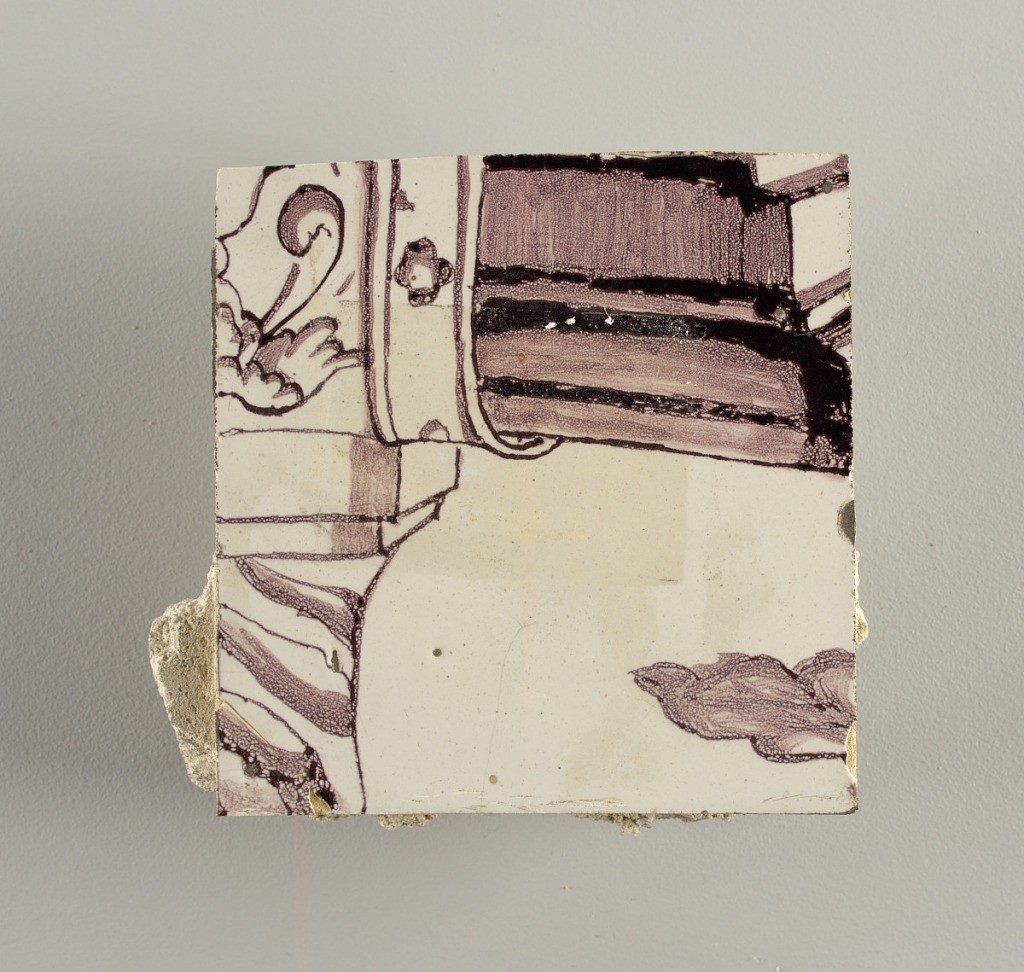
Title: Tile wall facing
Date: ca. 1725
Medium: Tin-glazed earthenware, underglaze
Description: Horizontal rectangle.  Thirty tiles wide and twenty-three tiles high with opening for fireplace eleven tiles wide and ten high.  Foliage arabesques disposed about three vertical axes from which are emphazised by urns at center and right, and at left by the figure of a standing woman carrying an infant on her arm and accompanied by two children.